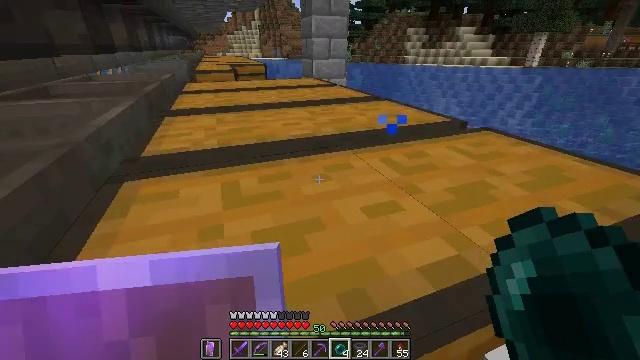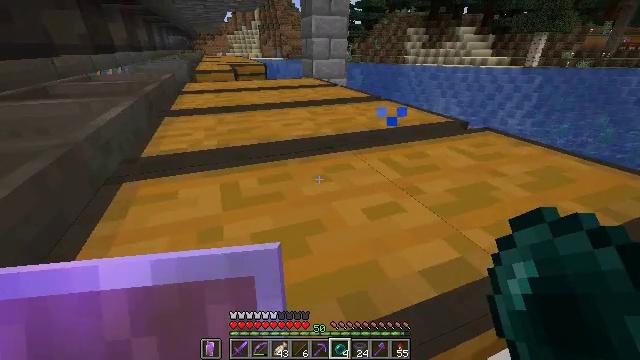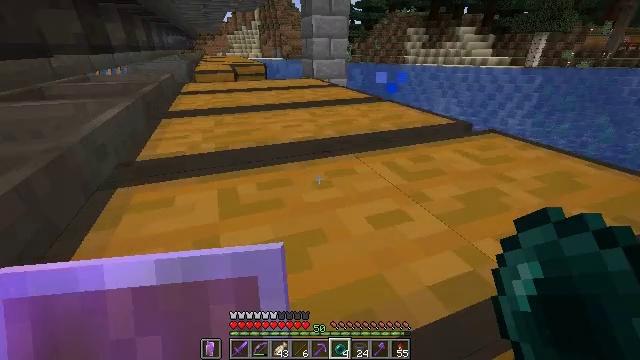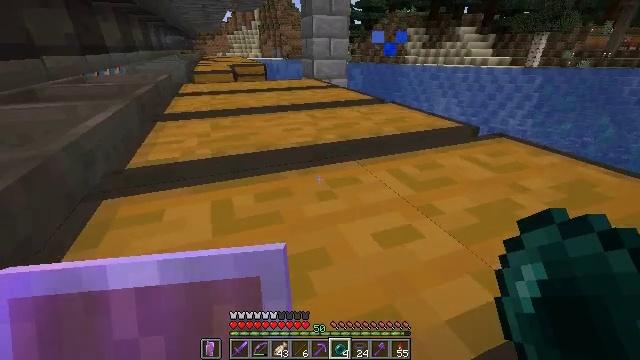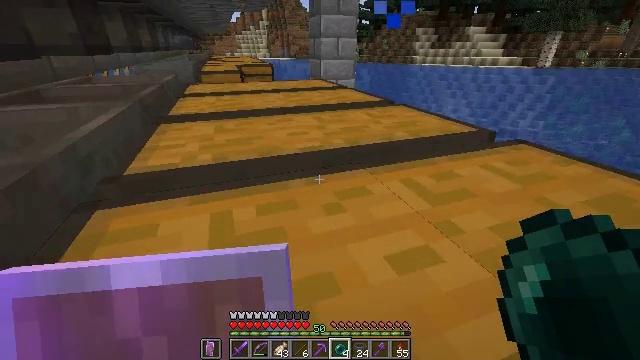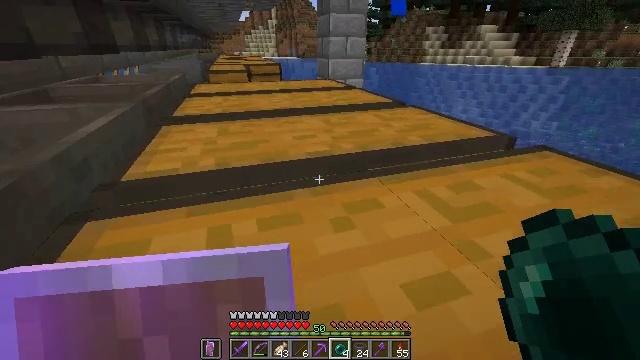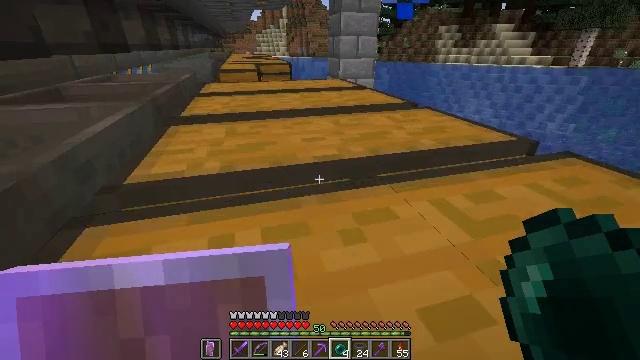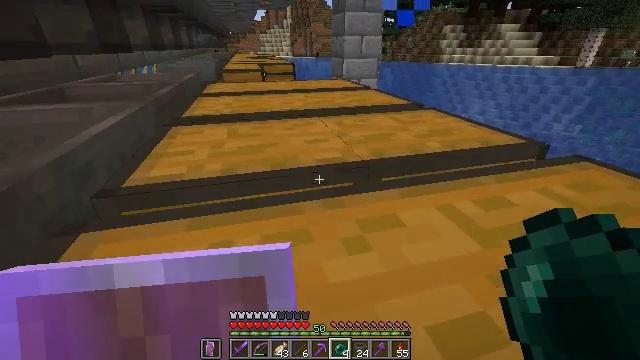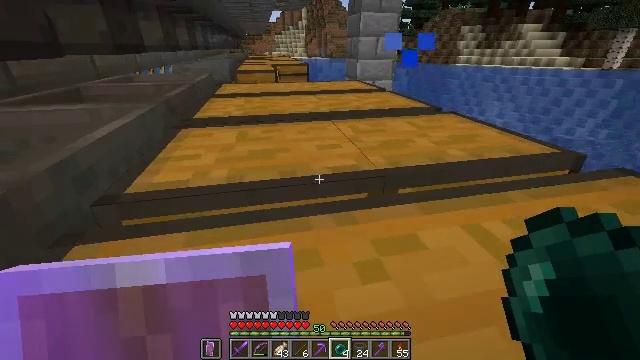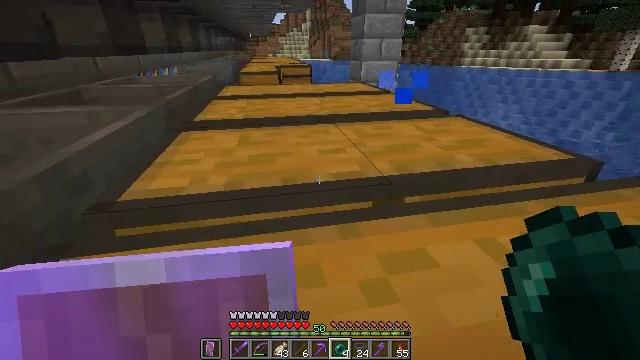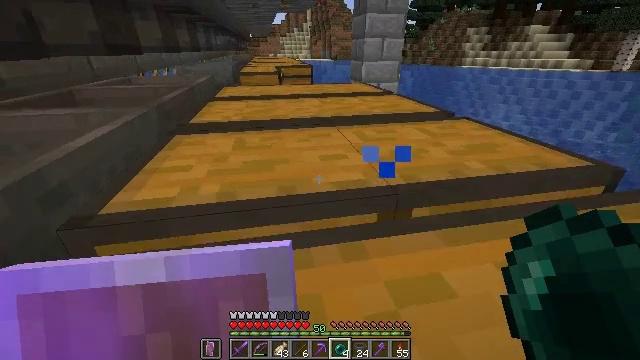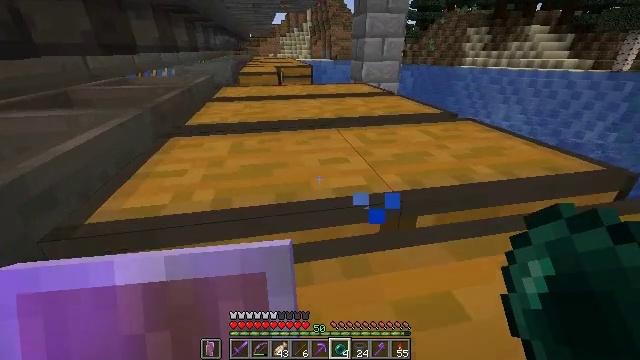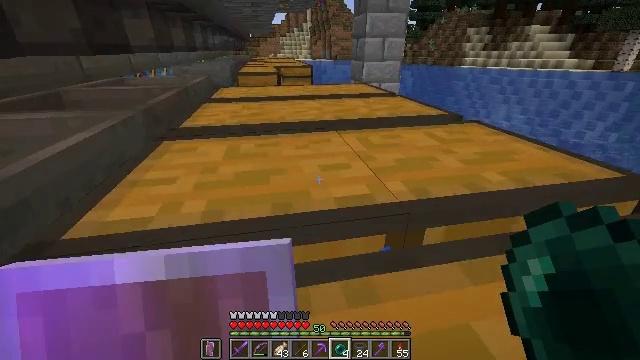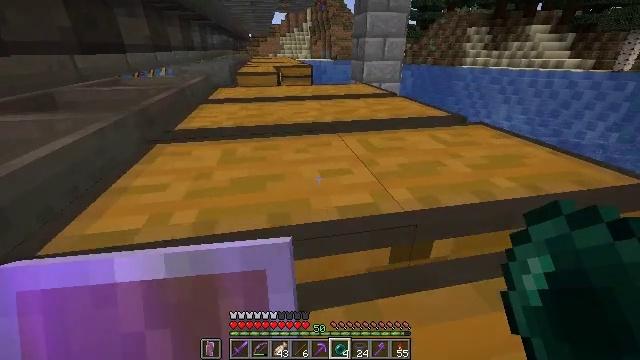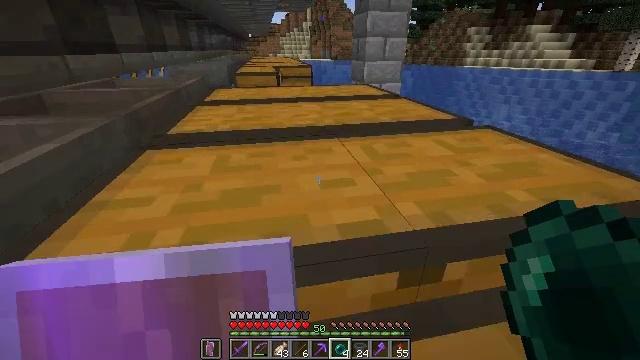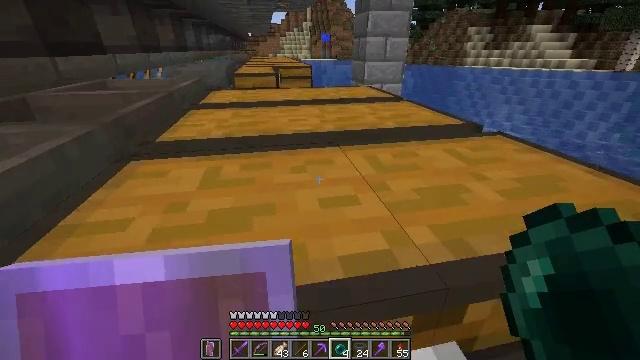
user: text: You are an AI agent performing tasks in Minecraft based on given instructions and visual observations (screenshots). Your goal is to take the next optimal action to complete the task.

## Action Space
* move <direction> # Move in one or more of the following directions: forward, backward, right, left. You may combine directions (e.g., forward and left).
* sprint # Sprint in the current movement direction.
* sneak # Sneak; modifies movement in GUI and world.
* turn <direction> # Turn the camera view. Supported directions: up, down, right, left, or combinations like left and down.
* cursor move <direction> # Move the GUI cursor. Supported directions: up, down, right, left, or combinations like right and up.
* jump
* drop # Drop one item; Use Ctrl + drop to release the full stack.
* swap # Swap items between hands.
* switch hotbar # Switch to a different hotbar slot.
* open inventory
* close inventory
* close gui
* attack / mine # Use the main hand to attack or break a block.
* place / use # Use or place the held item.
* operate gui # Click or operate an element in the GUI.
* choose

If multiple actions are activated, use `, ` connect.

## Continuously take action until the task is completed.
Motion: motion action
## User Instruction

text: Break the chest to retrieve items inside.
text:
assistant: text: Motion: move forward
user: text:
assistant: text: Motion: move forward
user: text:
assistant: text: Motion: move forward
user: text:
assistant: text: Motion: move forward, turn left
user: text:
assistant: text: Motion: move forward, turn left
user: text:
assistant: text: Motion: move forward, turn left
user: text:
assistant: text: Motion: move forward
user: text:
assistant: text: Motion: move forward, turn left
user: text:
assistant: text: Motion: move forward
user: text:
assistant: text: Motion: move forward
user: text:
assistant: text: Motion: move forward
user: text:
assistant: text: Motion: move forward
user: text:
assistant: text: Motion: move forward
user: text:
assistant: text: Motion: move forward
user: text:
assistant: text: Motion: move forward
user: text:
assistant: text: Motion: move forward
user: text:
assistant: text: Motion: move forward
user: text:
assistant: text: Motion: move forward, turn left
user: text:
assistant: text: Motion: move forward
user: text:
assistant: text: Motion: move forward
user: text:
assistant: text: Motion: move forward, sprint
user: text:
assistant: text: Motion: move forward, sprint
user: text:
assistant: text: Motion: move forward, sprint
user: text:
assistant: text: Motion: move forward, sprint
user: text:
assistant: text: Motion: move forward, sprint, turn left
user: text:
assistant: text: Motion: move forward, sprint
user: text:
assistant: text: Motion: move forward, sprint
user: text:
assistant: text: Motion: move forward, sprint
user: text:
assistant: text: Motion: move forward, sprint
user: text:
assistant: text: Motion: move forward, sprint